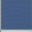
Piece: xx